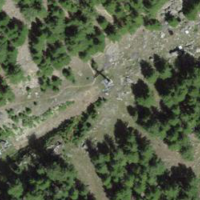
EUNIS habitat code: 26
Species observed at this site:
Marmota marmota
Larix decidua
Juniperus communis
Pinus cembra